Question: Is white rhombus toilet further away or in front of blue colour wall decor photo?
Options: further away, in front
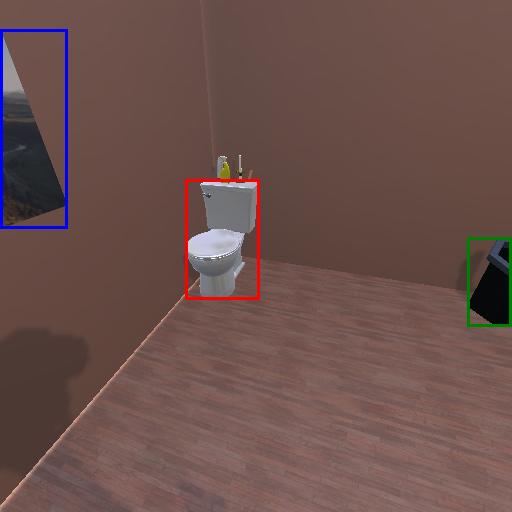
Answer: further away